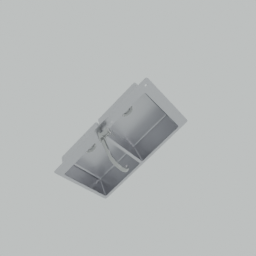
Label: appliances